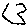
Label: hexagon